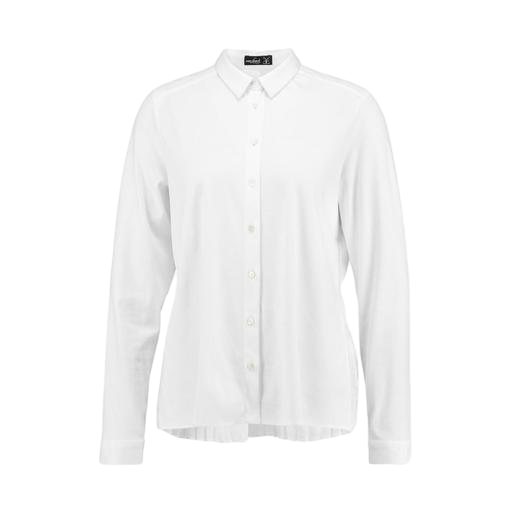
white jersey shirt, white long aleeved shirt, white jersey long-sleeve shirt, white background